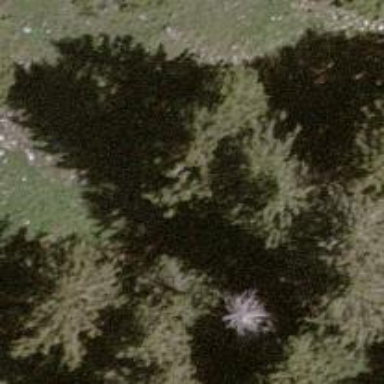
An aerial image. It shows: Beautiful tree in nature.